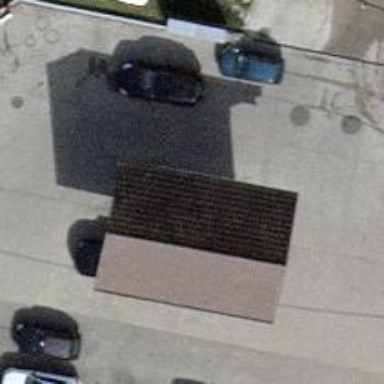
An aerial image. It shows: Fuel station.